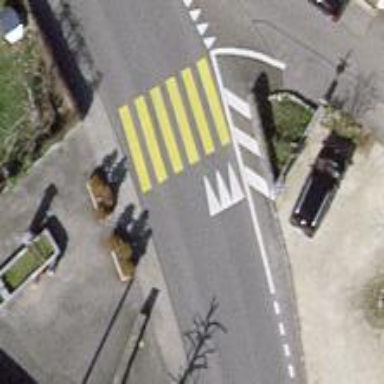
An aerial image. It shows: Traffic hump for calming the traffic.